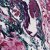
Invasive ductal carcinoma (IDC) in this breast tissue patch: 0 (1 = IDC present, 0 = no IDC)